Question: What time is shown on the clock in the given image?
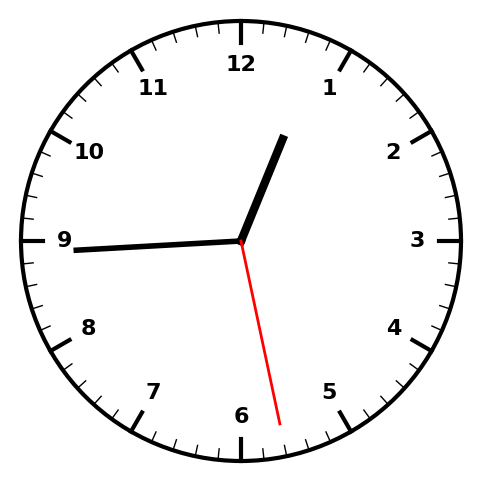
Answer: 12:44:28